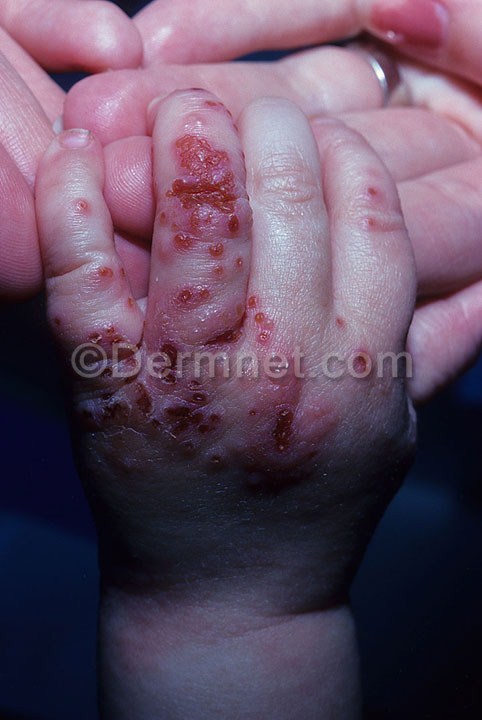
Disease: Warts Molluscum and other Viral Infections